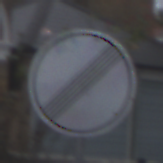
Verkehrszeichen: EndeSaemtlicherBegrenzungen
Umgebung: Outdoor, Urban
Tageszeit: MorningAfternoon
Wetter: Overcast
Licht: Natural
Jahreszeit: NotSpecified
Kontrast: LowContrast